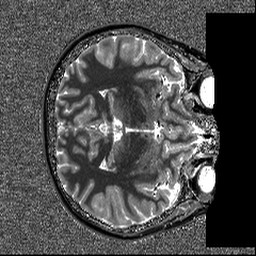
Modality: T1map
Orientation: axial
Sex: female